Chest X-ray:
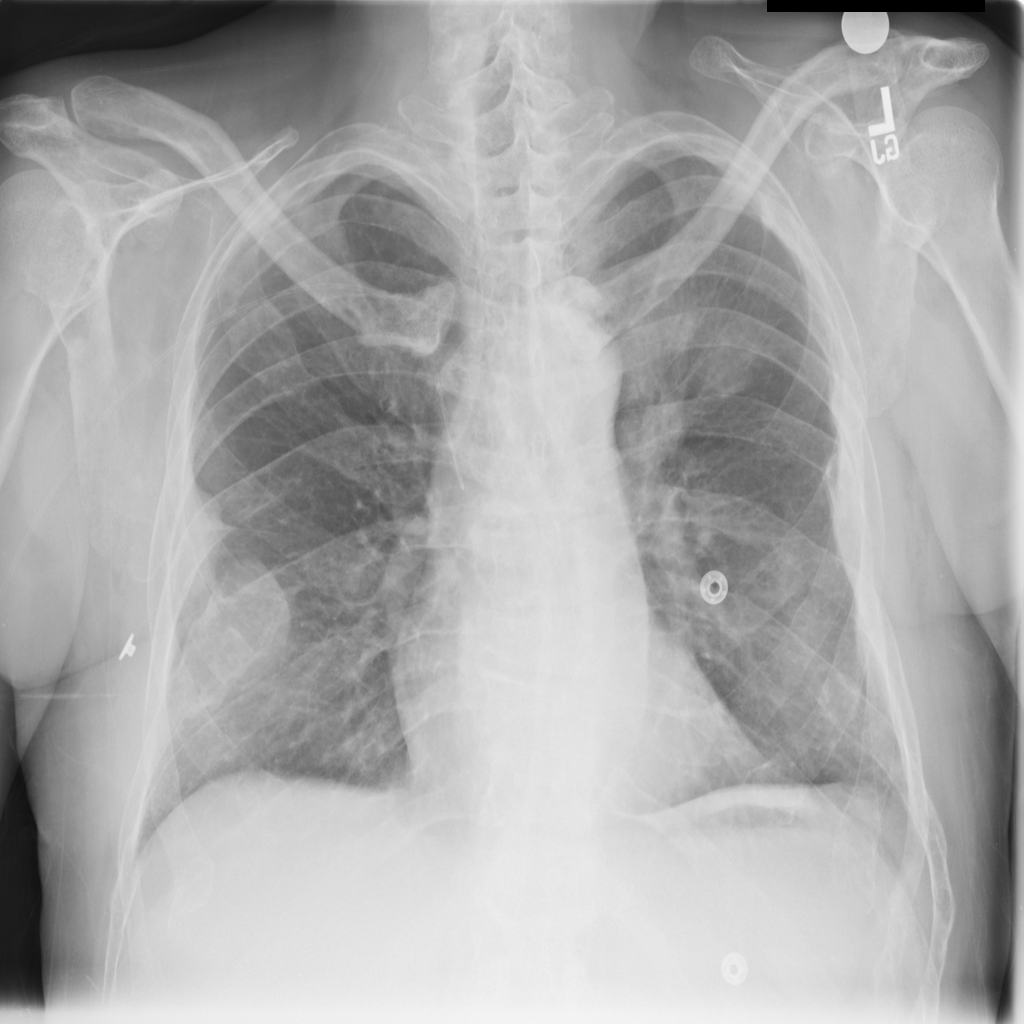
Findings: Fracture, Consolidation, Pleural Thickening, Effusion
No abnormal finding: no